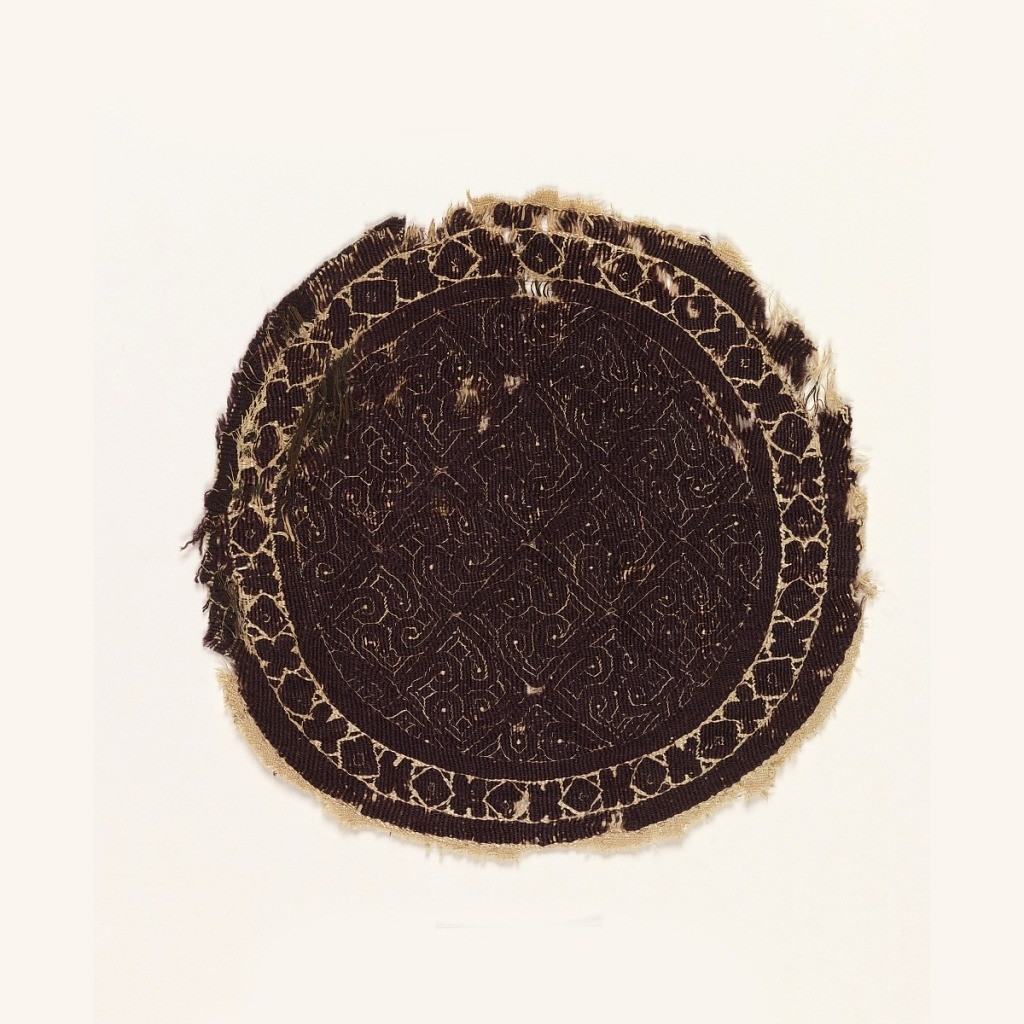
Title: Medallion
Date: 3rd–4th century
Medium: Warp; S-spun linen. Wefts; S-spun linen, S-spun wool Technique: slit tapestry with supplementary wrapping
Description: Circle with mosaic pattern in the center and a floral border.